Field crop: maize
Growth stage: 2
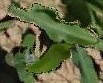
Species: maize